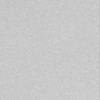
Label: dusty